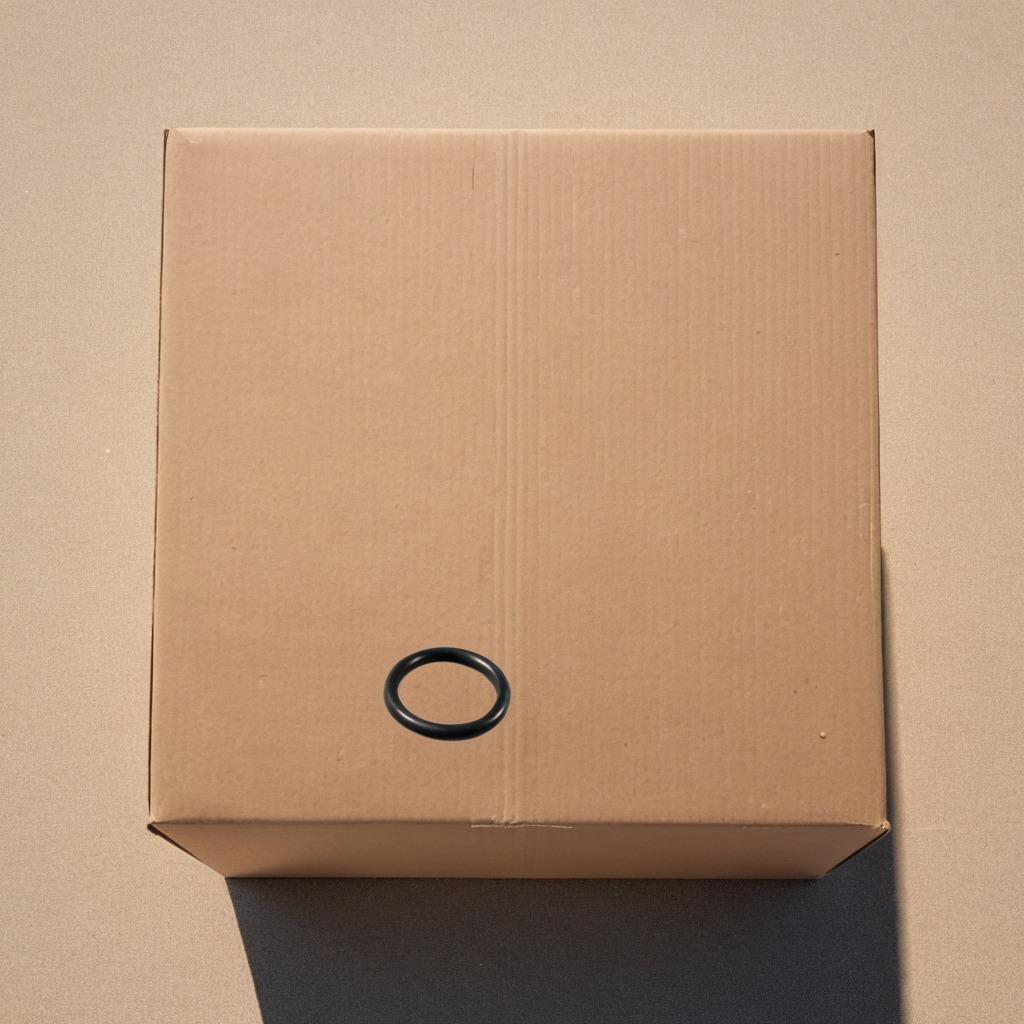
A rubber O-ring is lying on the cardboard box surface.